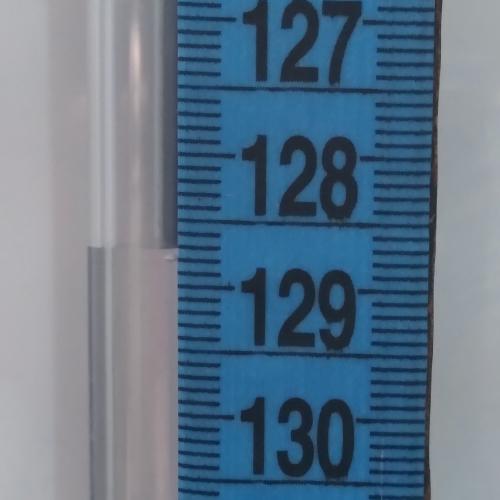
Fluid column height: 128.7 cm